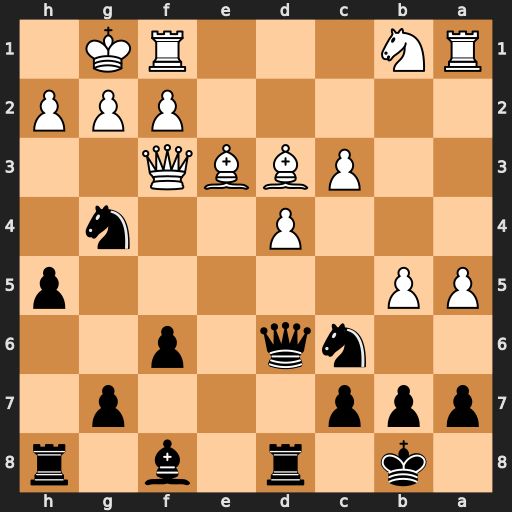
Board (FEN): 1k1r1b1r/ppp3p1/2nq1p2/PP5p/3P2n1/2PBBQ2/5PPP/RN3RK1
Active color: b
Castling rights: -
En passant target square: -
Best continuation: Qxh2#